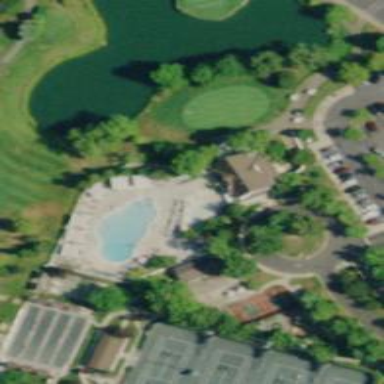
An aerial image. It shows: Shop specializing in golf equipment.